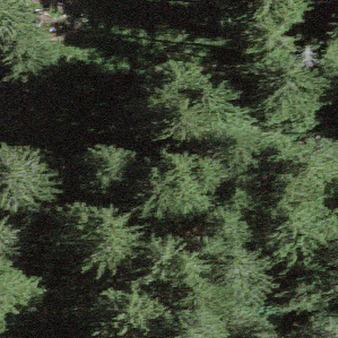
Label: other